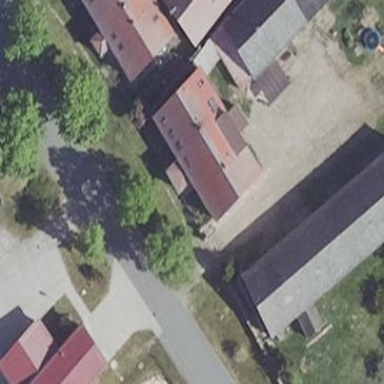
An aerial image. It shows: Residential building.